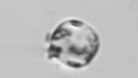
Label: Thalassiosira